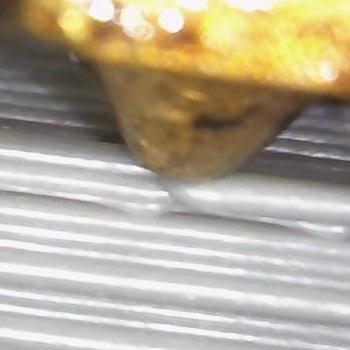
Flow rate: 184%